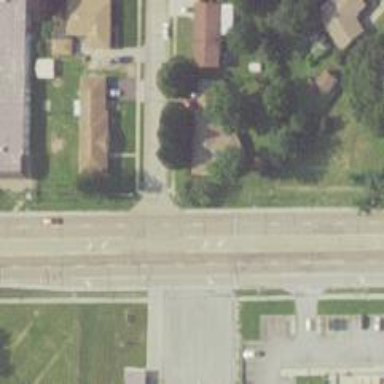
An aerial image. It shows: Road with left marking.